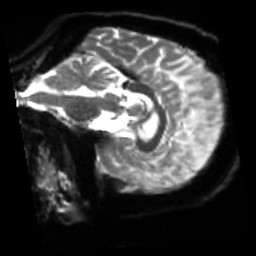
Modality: sbref
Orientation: sagittal
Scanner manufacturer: siemens
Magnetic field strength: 3 T
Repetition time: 4 s
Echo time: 0.0594 s